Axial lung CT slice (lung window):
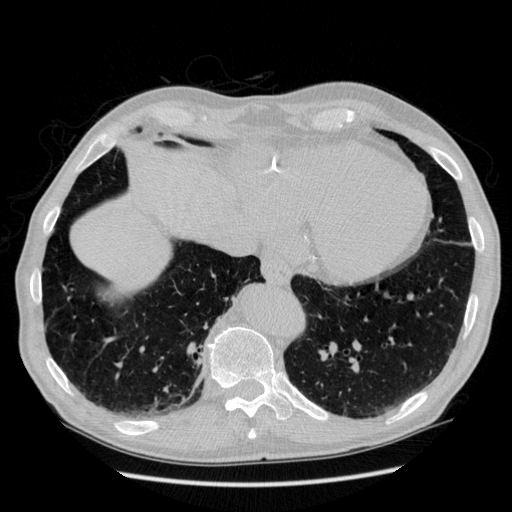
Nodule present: no